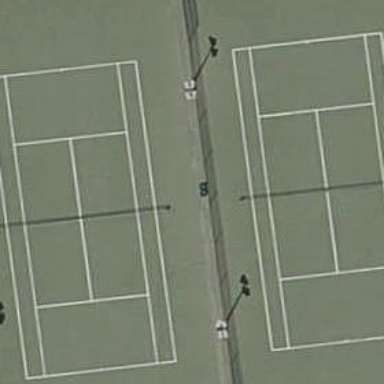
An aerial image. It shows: Tennis court on the leisure land pitch.